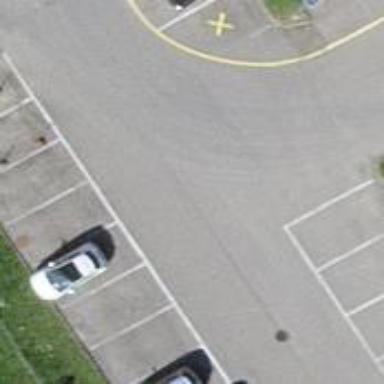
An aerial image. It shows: Asphalt parking aisle designated as service road.